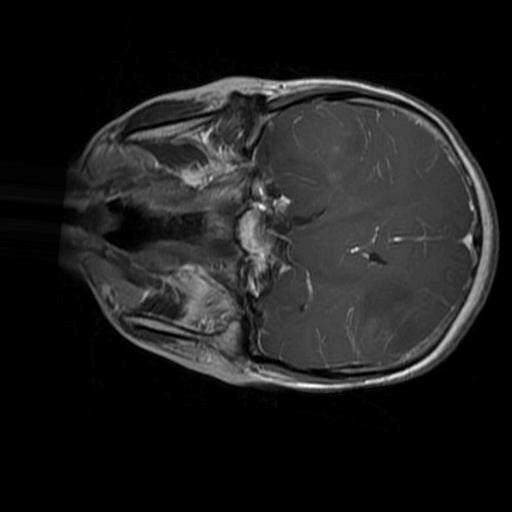
Label: brain_glioma